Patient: sex F, age 58
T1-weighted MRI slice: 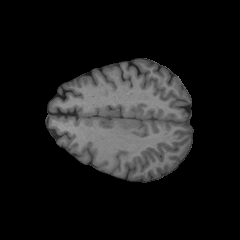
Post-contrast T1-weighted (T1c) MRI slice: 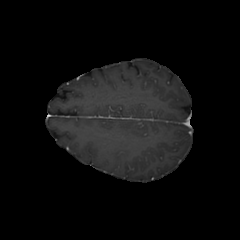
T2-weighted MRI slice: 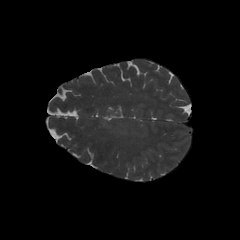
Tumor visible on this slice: no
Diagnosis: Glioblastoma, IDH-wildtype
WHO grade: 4